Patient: sex M, age 68
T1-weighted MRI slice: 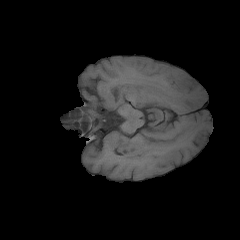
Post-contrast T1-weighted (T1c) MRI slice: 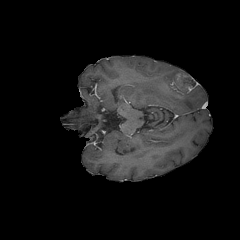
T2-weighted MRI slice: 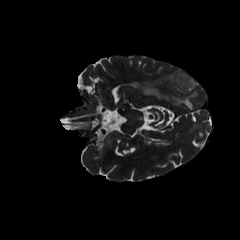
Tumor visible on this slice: yes
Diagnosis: Glioblastoma, IDH-wildtype
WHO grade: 4